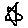
Label: star